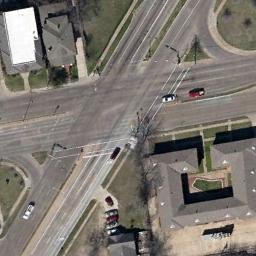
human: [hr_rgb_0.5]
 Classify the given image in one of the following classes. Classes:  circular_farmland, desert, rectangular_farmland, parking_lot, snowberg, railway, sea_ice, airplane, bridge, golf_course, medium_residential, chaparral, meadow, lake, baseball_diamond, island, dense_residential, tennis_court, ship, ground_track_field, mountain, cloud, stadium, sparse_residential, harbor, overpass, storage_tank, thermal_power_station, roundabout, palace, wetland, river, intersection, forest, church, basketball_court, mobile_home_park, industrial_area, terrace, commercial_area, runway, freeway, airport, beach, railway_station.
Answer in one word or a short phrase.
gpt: intersection